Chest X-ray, AP view. Patient: 55 years old, sex F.
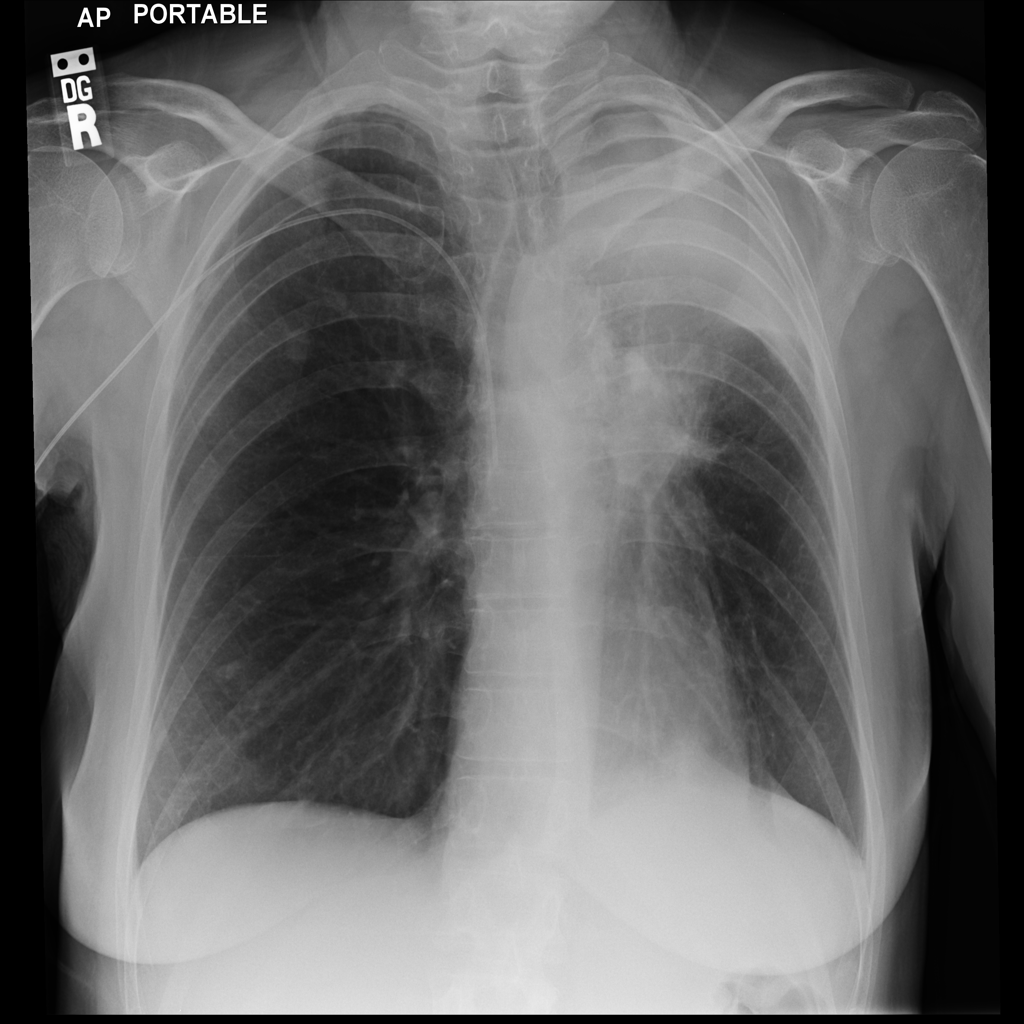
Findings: Atelectasis, Mass